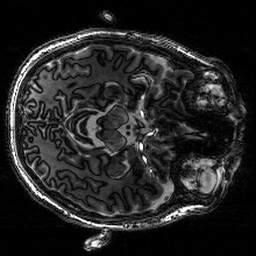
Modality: MP2RAGE
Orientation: axial
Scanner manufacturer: siemens
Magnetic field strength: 6.98 T
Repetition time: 4.73 s
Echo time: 0.00191 s